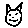
Label: cat